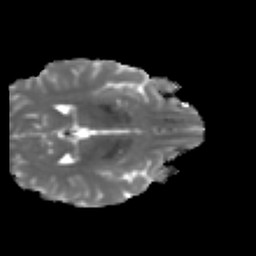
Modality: MD
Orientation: axial
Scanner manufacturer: ge
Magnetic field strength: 3 T
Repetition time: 7.98 s
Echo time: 0.0701 s